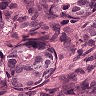
Metastatic tissue present: yes